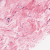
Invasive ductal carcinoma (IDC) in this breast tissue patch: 0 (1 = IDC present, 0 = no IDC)